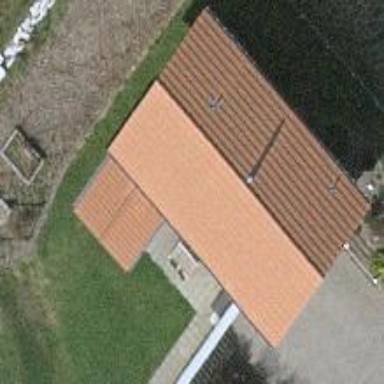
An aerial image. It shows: Building with roof made of roof tiles.